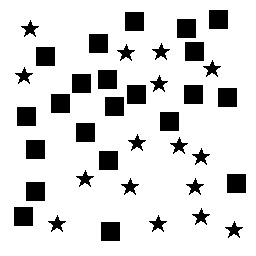
Squares: 22
Triangles: 0
Stars: 16
Total shapes: 38